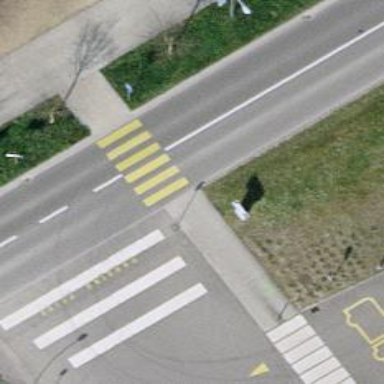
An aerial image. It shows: Footway with concrete surface.